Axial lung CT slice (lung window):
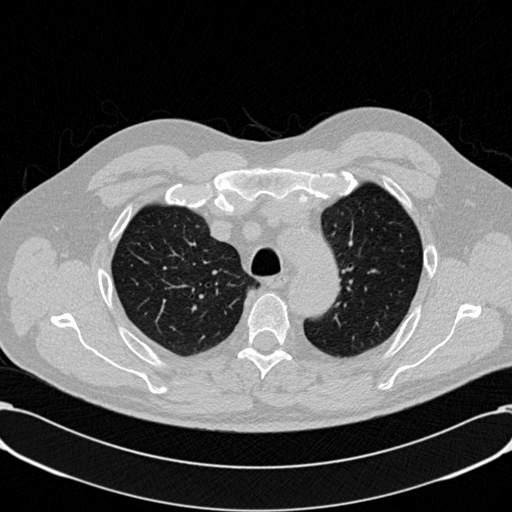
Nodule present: no